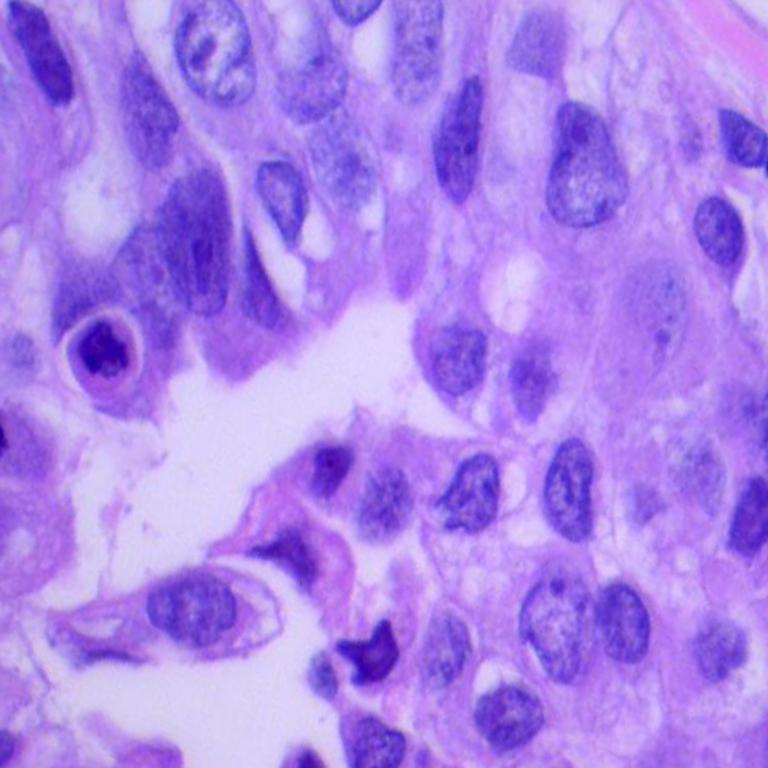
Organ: lung
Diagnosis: adenocarcinomas